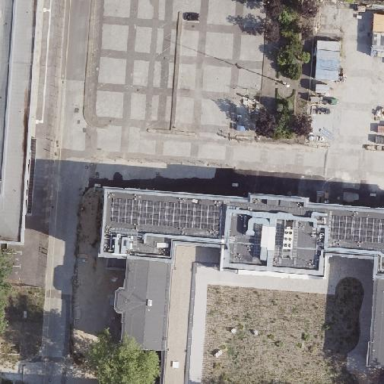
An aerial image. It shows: Civic building.